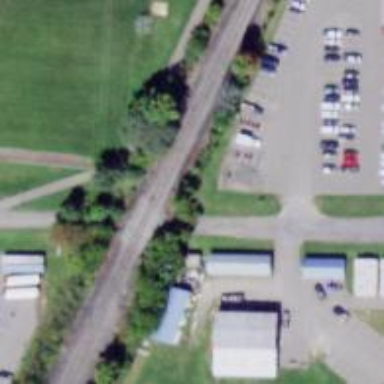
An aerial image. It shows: Level crossing along the railway.